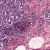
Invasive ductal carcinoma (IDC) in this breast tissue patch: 1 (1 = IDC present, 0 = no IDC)